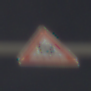
Verkehrszeichen: SchleuderOderRutschgefahr
Umgebung: Outdoor, Urban
Tageszeit: Night
Wetter: PartlyCloudy
Licht: Artificial
Jahreszeit: NotSpecified
Kontrast: HighContrast